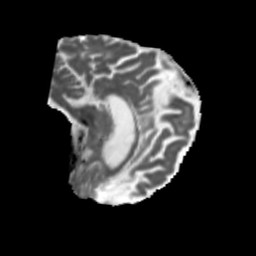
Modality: MD
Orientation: sagittal
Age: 68
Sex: male
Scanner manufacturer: siemens
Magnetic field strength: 3 T
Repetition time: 5.47 s
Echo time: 0.0854 s